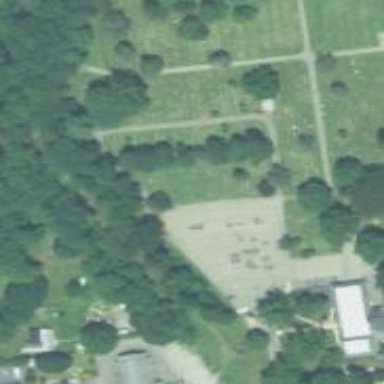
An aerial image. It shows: Common area adjacent to graveyard.